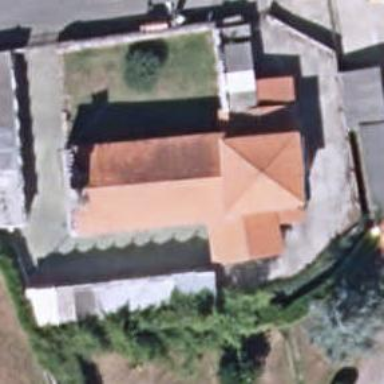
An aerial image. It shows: Church which is place of worship.